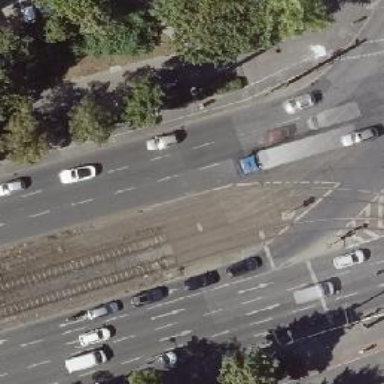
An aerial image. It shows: Railway switch.